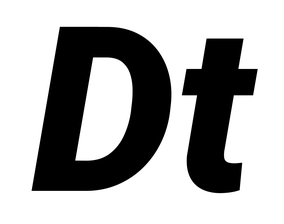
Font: Roboto-Italic_Black_Italic